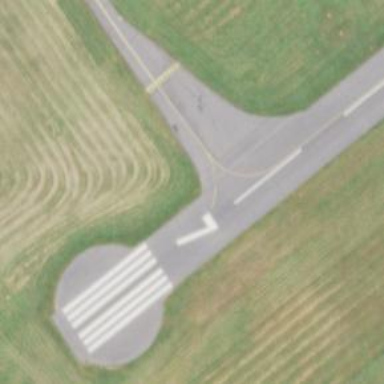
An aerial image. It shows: Image of taxiway at airport.